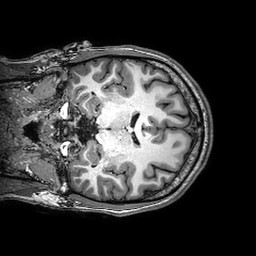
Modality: T1w
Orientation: coronal
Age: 25
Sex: male
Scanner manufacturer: philips
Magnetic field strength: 3 T
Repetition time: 0.008444 s
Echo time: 0.00391 s